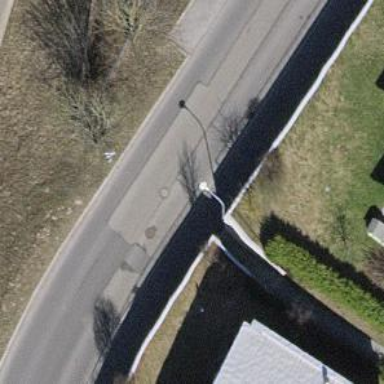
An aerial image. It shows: Road with steps.